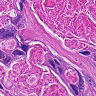
Metastatic tissue present: yes